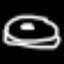
Label: donut